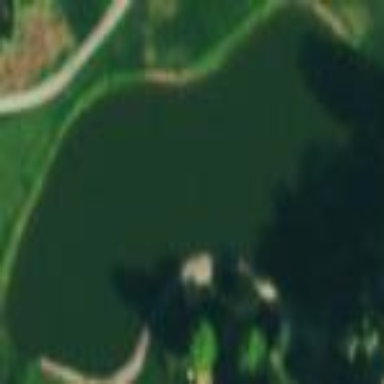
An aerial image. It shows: Water hazard on golf course.